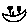
Label: smiley face